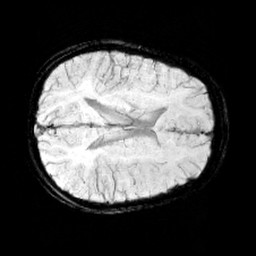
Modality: minIP
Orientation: axial
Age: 9
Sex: female
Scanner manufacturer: siemens
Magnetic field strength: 3 T
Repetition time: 0.027 s
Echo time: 0.02 s